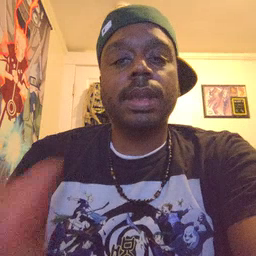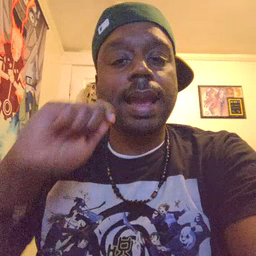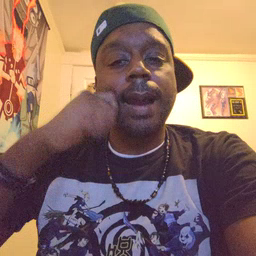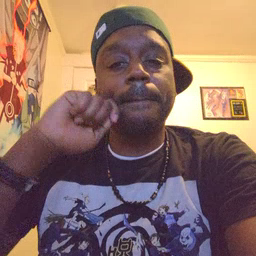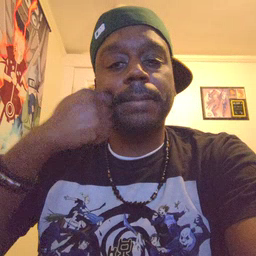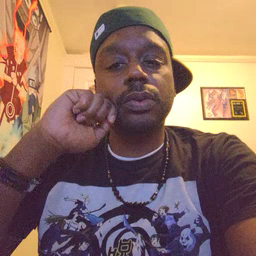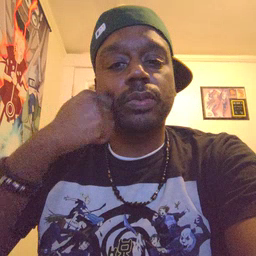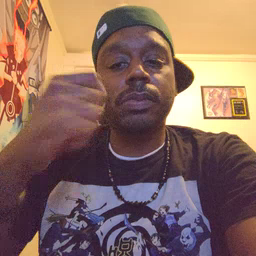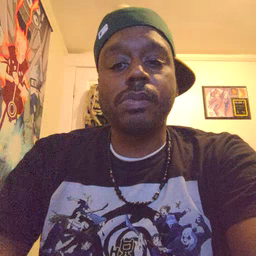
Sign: apple